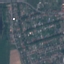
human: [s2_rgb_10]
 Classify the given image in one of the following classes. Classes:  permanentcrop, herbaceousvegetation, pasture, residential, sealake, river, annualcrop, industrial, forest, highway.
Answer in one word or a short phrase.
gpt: Residential